Interaction volume radius: 5 \u00c5
Interaction volume height: 45 \u00c5
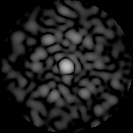
Disorder parameter: 0.8369